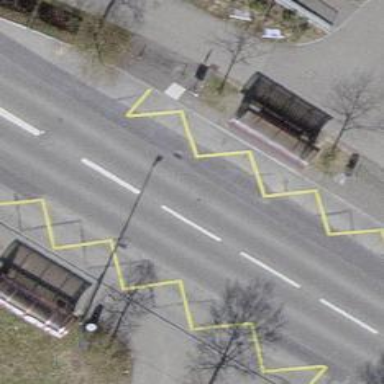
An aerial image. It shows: Bus stop with stop position for public transport.